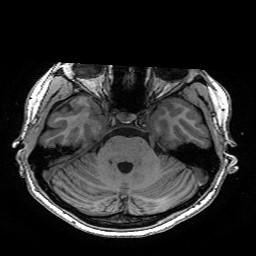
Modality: T1w
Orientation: coronal
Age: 21
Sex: female
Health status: healthy
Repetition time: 2.53 s
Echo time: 0.0034 s